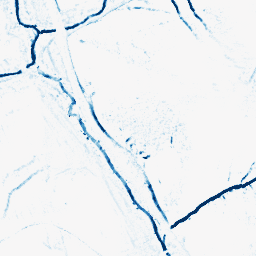
Category: morphological
Decomposition family: morphological_diamond
Decomposition parameters: operation: closing
radius: 3
Upsampling method: bspline
Upsampling parameters: scale: 2
Upsampling scale: 2